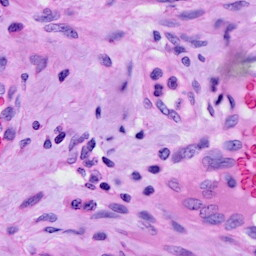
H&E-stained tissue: Cervix